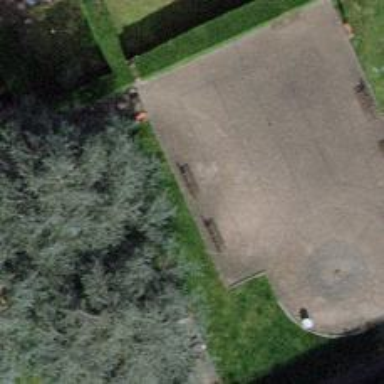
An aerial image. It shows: Bench for seating.